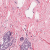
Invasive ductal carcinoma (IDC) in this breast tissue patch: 0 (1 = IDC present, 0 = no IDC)